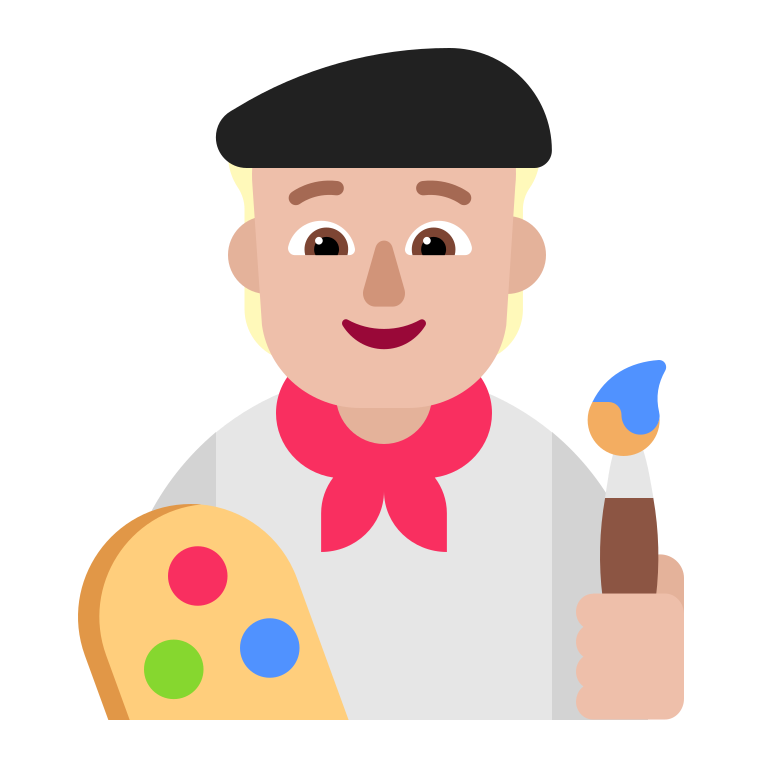
artist flat  light